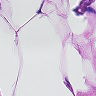
Metastatic tissue present: no